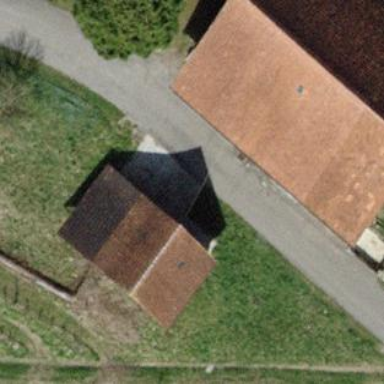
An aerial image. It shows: Shed.